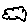
Label: cloud